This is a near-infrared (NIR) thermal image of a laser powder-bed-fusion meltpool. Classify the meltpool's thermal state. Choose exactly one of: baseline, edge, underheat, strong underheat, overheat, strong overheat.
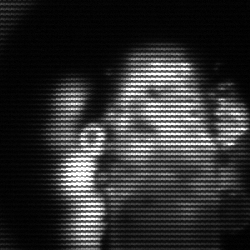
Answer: strong underheat